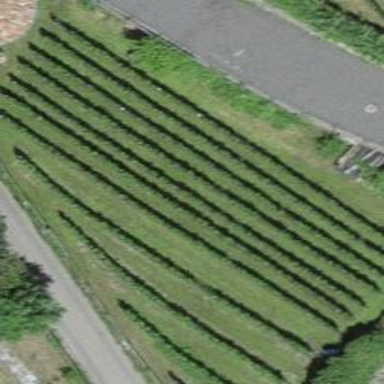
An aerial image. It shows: Vineyard growing grapes.